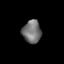
Tissue: prostate
Cell type: Fibroblasts
Senescence score: 0.6844
Nuclear area (px): 413
Mean DAPI intensity: 115.731